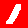
Digit: 1